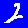
Digit: 2